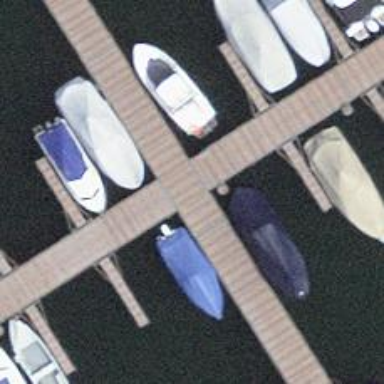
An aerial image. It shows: Man-made pier.